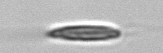
Label: Chrysochromulina